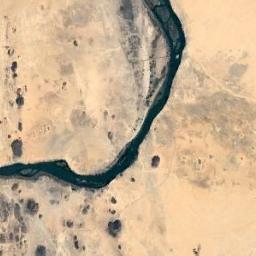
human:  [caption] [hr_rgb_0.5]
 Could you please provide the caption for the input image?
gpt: A curved, arc-like, green river with small islands on the banks and tan desert on both sides .

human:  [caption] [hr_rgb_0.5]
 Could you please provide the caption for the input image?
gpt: The river goes through yellow bare land .

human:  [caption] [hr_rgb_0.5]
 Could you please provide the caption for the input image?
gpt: The deep blue river goes through the wasteland .

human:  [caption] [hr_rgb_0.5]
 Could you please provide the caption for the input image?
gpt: The land is flat around the river .

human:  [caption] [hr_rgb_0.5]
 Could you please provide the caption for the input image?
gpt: The river is in a yellow desert .